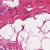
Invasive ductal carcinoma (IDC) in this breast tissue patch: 0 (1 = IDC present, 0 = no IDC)